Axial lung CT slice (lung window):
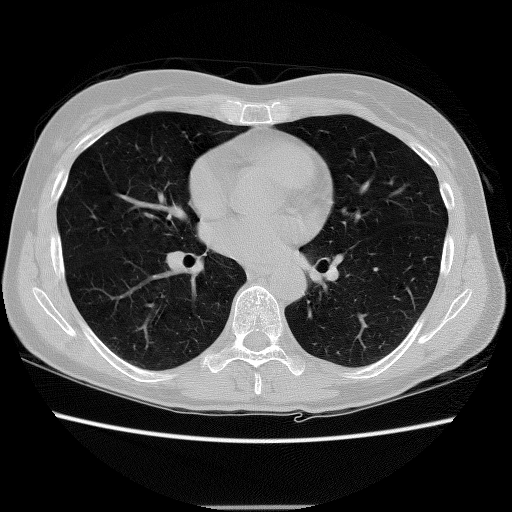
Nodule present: no